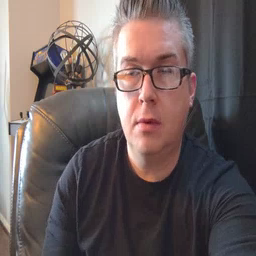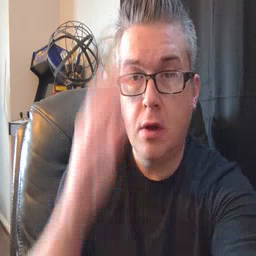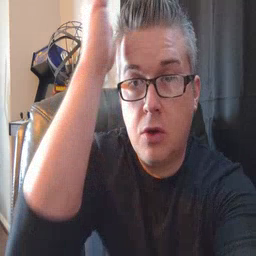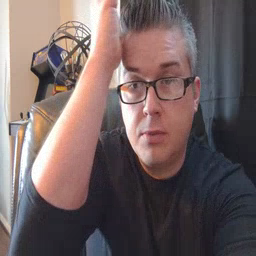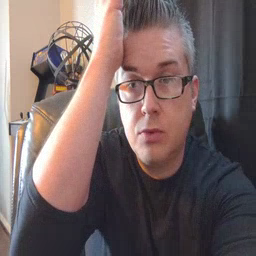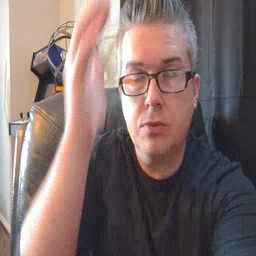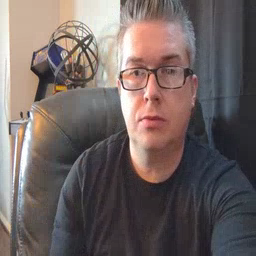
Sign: garbage